【题型】选择题　【知识点】立体几何　【难度】medium
在三棱锥 $A-BCD$ 中，$AB=BC=CD=DA=\sqrt{7}$，$BD=2\sqrt{3}$，二面角 $A-BD-C$ 是钝角.若三棱锥 $A-BCD$ 的体积为 2，则 $A-BCD$ 的外接球的表面积是（ ）

\vspace{0.5cm}

\noindent A. $12\pi$ \hspace{2cm} B. $13\pi$ \hspace{2cm} C. $\frac{37}{3}\pi$ \hspace{2cm} D. $\frac{53}{4}\pi$
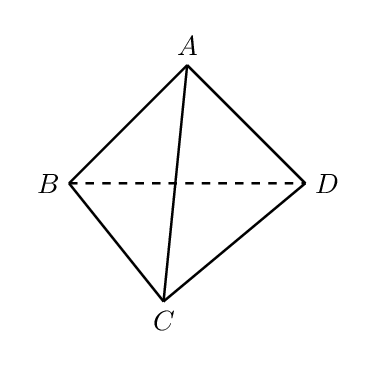
【解答】

\noindent \textbf{【答案】} B

\vspace{0.2cm}
\noindent \textbf{【分析】} 如图1，取$BD$中点$E$，由棱锥体积求得$\triangle AEC$面积，并得出$\angle AEC$为二面角$A$-$BD$-$C$的平面角，由面积求得此角，然后求出$BD$，由此知四面体$ABCD$可以放置在一个长方体中，四面体$ABCD$的六条棱是长方体的六个面对角线，如图2，长方体的外接球就是四面体$ABCD$的外接球，长方体的对角线就是球的直径，计算可得球表面积．

\vspace{0.2cm}
\noindent \textbf{【详解】} 如图1，取$BD$中点$E$，连接$AE$,$CE$，则$AE\perp BD$，$CE\perp BD$，又$AE\cap CE=E$，$AE$,$CE\subset$平面$AEC$，所以$BD\perp$平面$AEC$，
$V_{ABCD}=\dfrac{1}{3}S_{\triangle AEC}\cdot BD=\dfrac{1}{3}S_{\triangle AEC}\cdot 2\sqrt{3}=2$，所以$S_{\triangle AEC}=\sqrt{3}$，
又$AE=CE=\sqrt{(\sqrt{7})^2-(\sqrt{3})^2}=2$，
$S_{\triangle AEC}=\dfrac{1}{2}AE\cdot CE\sin\angle AEC=\dfrac{1}{2}\times2\times2\sin\angle AEC=\sqrt{3}$，$\sin\angle AEC=\dfrac{\sqrt{3}}{2}$，
又由$AE\perp BD$，$CE\perp BD$，知$\angle AEC$为二面角$A$-$BD$-$C$的平面角，此角为钝角，
所以$\angle AEC=\dfrac{2\pi}{3}$，
所以$AC=\sqrt{2^2+2^2-2\times2\times2\times\cos\dfrac{2\pi}{3}}=2\sqrt{3}=BD$，
因此四面体$ABCD$可以放置在一个长方体中，四面体$ABCD$的六条棱是长方体的六个面对角线，如图2，
此长方体的外接球就是四面体$ABCD$的外接球，设长方体的棱长分别为$a$,$b$,$c$，
则$\begin{cases}a^2+b^2=7 \\ b^2+c^2=7 \\ c^2+a^2=12\end{cases}$，解得$\begin{cases}a=\sqrt{6} \\ b=1 \\ c=\sqrt{6}\end{cases}$，
所以外接球的直径为$2R=\sqrt{a^2+b^2+c^2}=\sqrt{13}$，$R=\dfrac{\sqrt{13}}{2}$，
球表面积为$S=4\pi R^2=13\pi$．
故选：B．

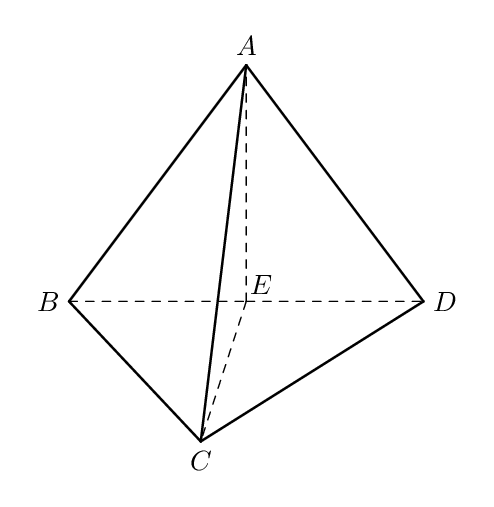
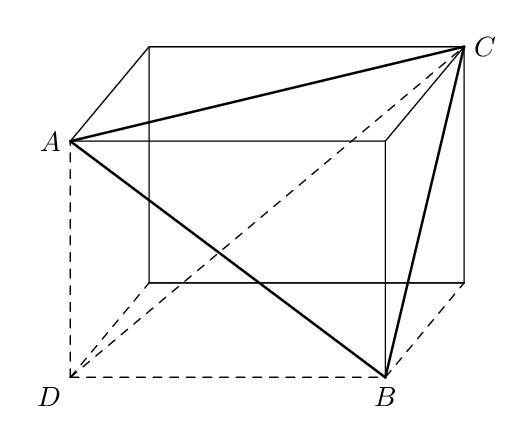